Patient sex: F
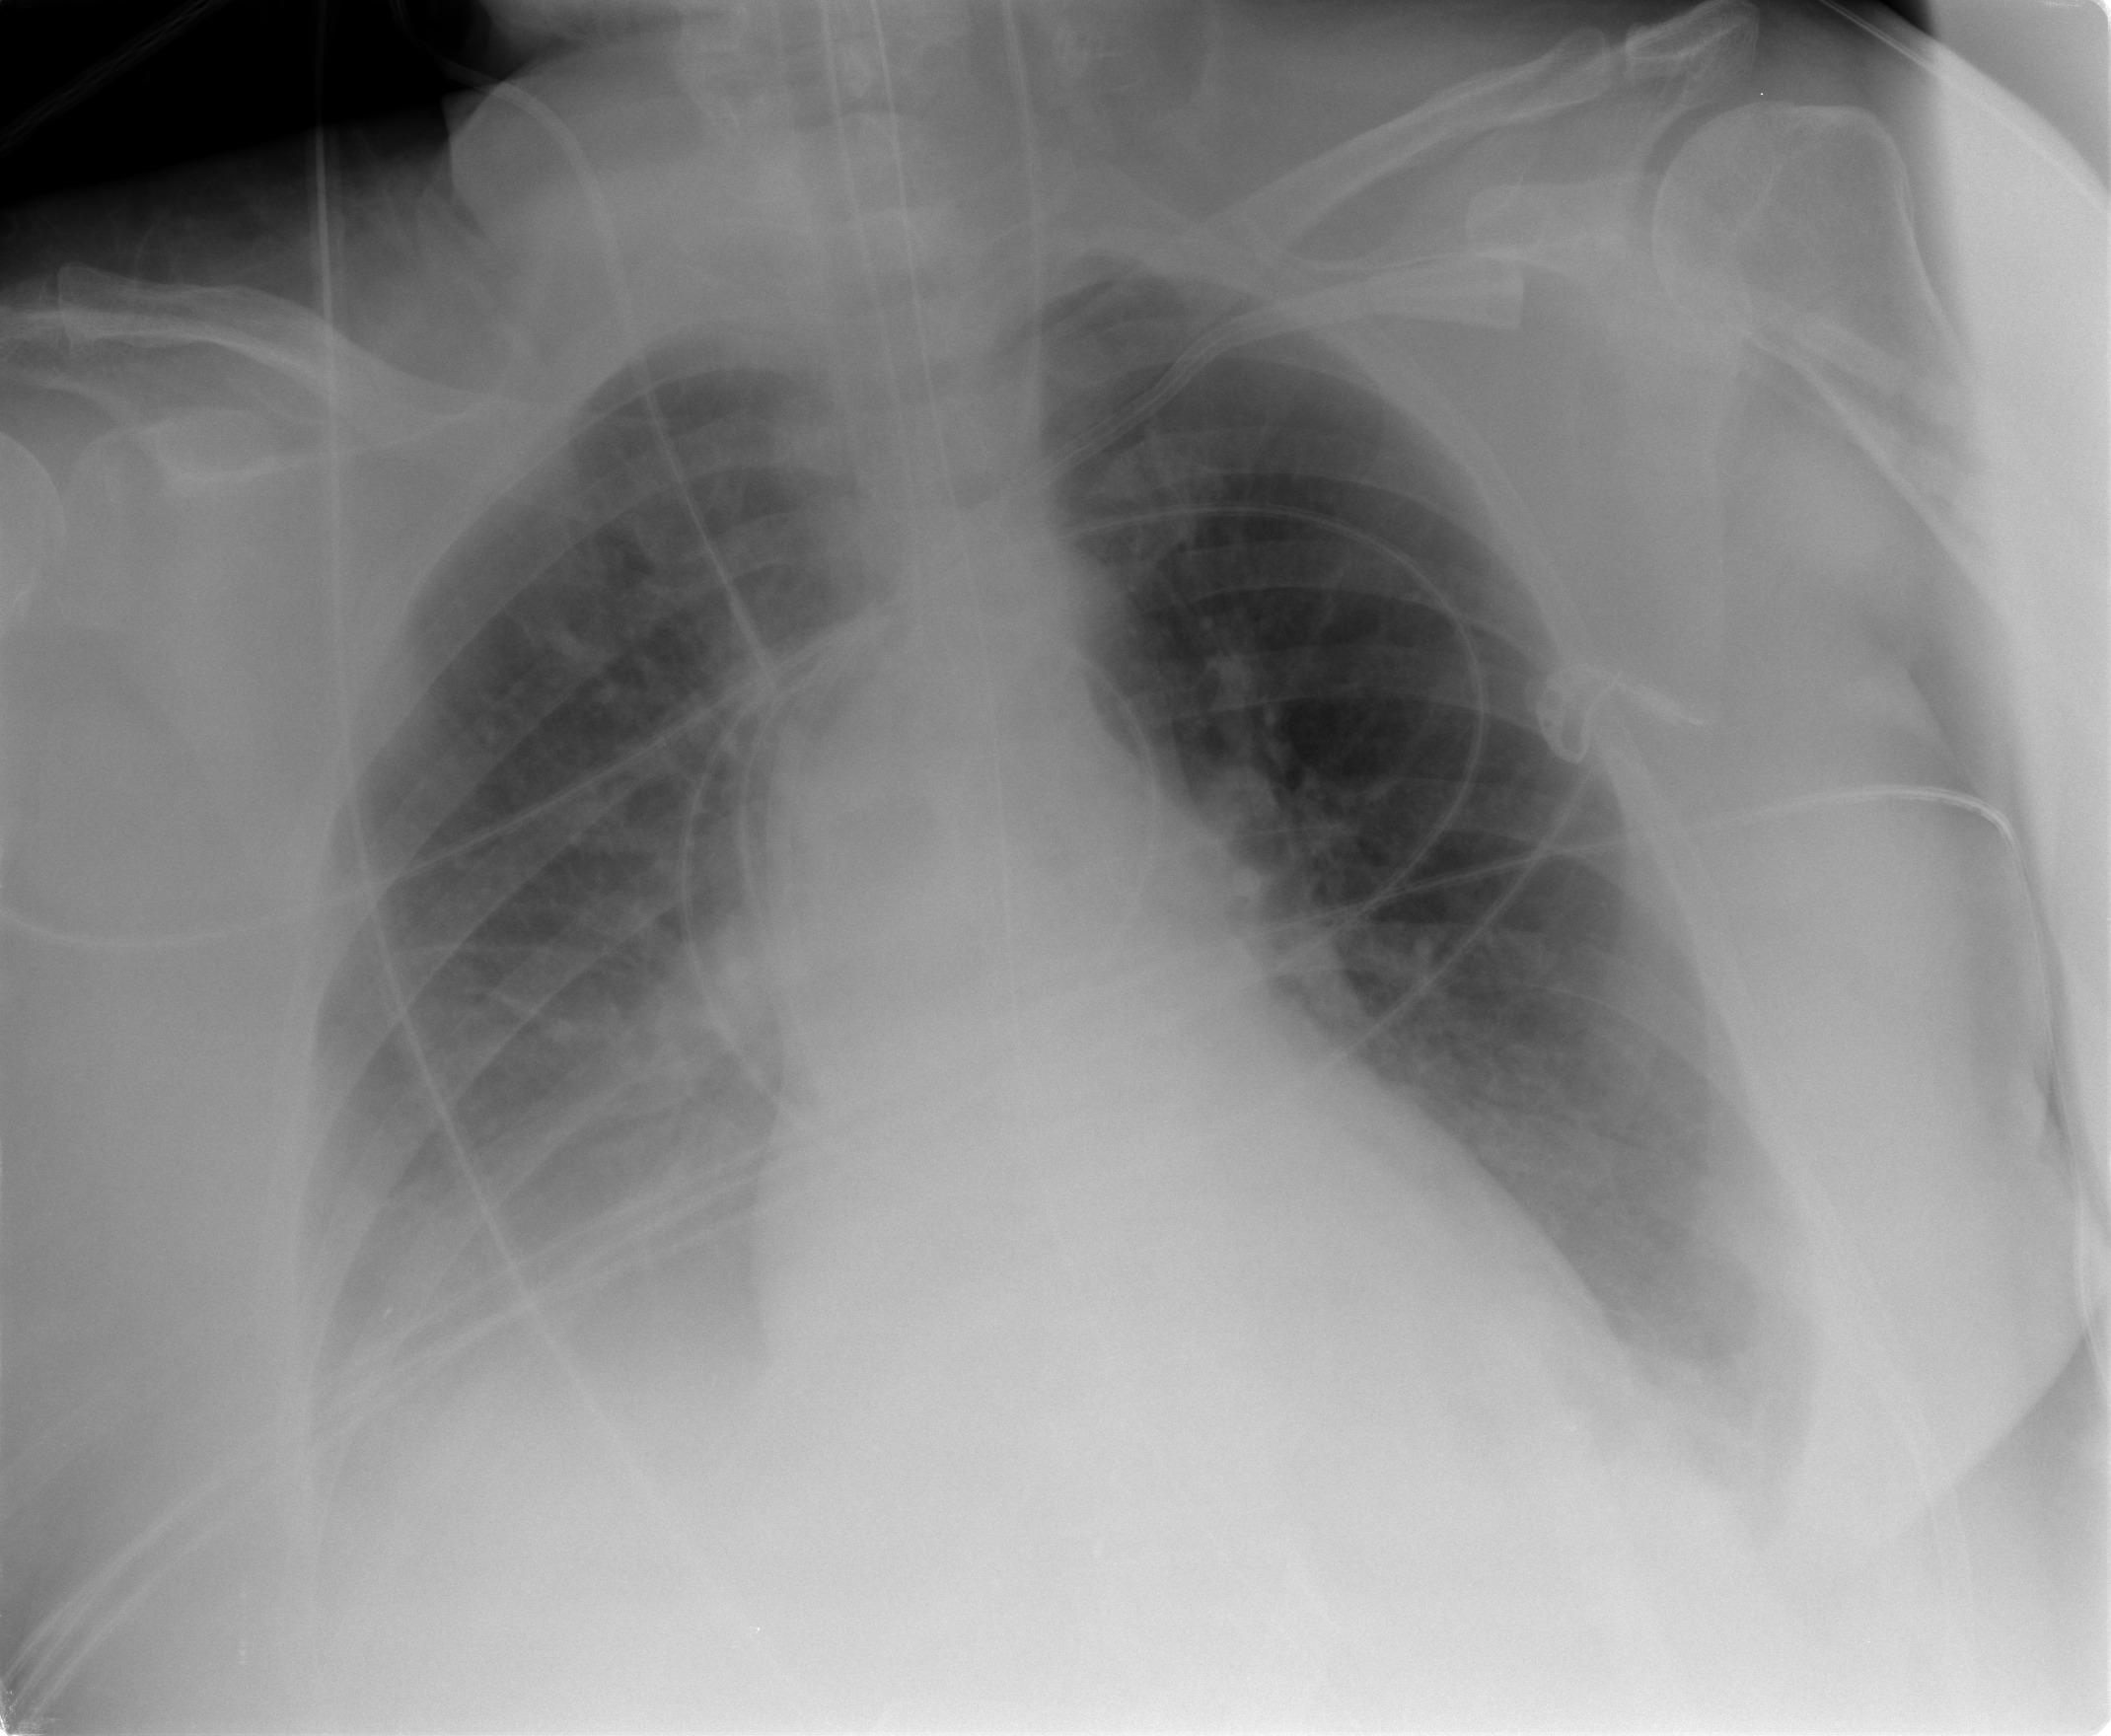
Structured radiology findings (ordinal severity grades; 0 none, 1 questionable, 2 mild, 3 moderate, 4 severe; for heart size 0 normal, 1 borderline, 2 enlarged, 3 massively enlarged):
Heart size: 1
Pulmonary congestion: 2
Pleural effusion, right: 3
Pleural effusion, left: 1
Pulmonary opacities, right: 2
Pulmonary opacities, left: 0
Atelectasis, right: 2
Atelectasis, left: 2